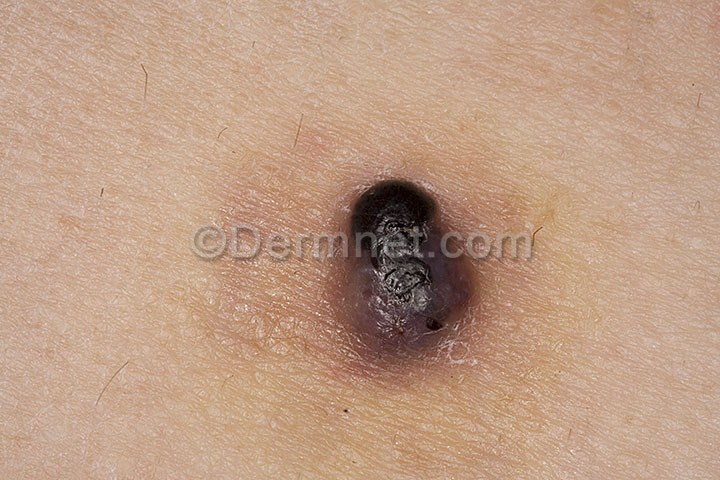
Disease: Melanoma Skin Cancer Nevi and Moles